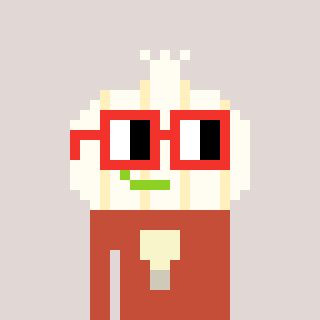
a pixel art character with square red glasses, a garlic-shaped head and a rust-colored body on a warm background